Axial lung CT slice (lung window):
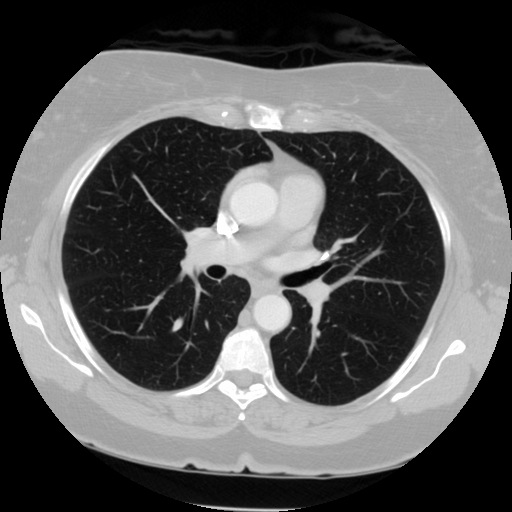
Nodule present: no